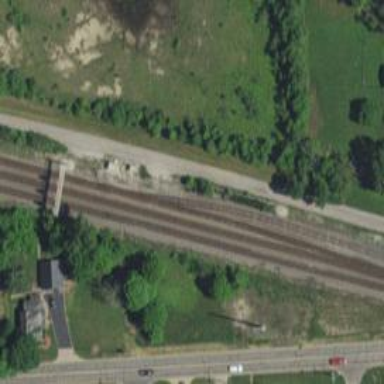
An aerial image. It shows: Railroad crossover.